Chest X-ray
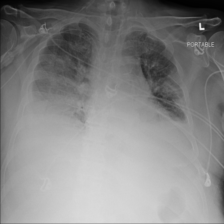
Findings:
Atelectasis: negative
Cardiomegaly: negative
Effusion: positive
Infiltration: positive
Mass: negative
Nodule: negative
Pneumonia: negative
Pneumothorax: negative
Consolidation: negative
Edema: negative
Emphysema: negative
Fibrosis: negative
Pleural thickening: negative
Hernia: negative